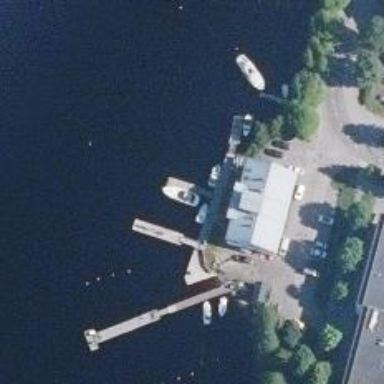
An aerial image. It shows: Marina on leisure land.